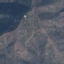
Land use / land cover: HerbaceousVegetation